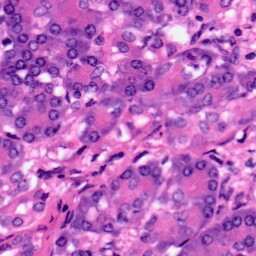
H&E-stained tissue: Pancreatic